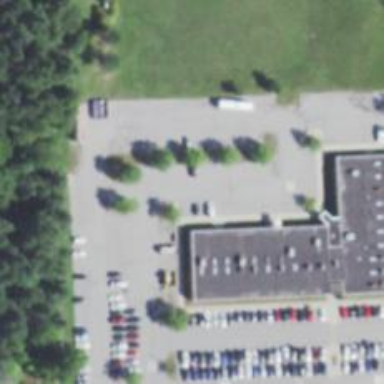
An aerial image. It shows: Medical building.